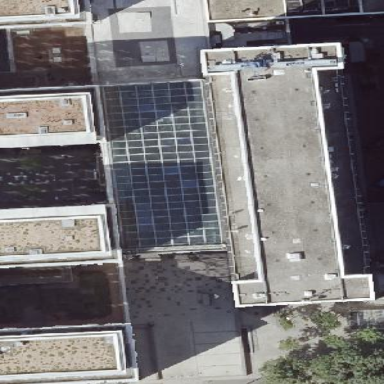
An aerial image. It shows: Building with flat roof. The building is white in color.